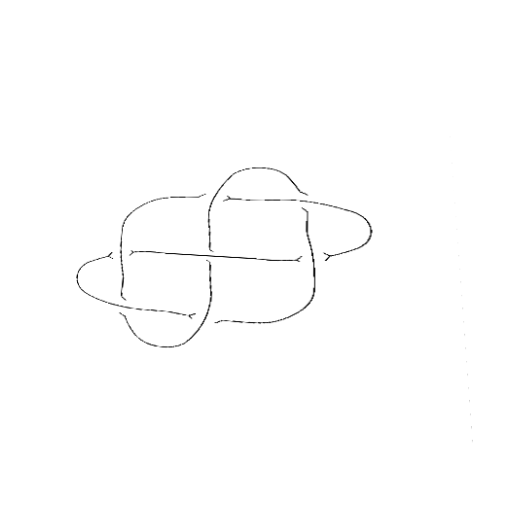
Crossing number: 7